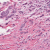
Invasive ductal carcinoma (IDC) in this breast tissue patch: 1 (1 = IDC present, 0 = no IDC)